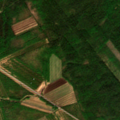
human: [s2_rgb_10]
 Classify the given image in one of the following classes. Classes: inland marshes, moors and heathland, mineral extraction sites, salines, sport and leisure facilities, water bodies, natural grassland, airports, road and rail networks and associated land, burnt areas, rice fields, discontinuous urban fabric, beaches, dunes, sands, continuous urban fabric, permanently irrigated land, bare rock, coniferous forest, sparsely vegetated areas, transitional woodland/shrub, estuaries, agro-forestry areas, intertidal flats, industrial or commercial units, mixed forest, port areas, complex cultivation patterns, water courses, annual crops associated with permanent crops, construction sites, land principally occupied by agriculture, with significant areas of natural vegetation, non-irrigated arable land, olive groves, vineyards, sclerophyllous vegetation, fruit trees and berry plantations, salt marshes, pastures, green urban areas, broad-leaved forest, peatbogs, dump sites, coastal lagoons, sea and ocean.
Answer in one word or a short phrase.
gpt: land principally occupied by agriculture, with significant areas of natural vegetation, coniferous forest, mixed forest, transitional woodland/shrub